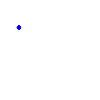
Particle: electron